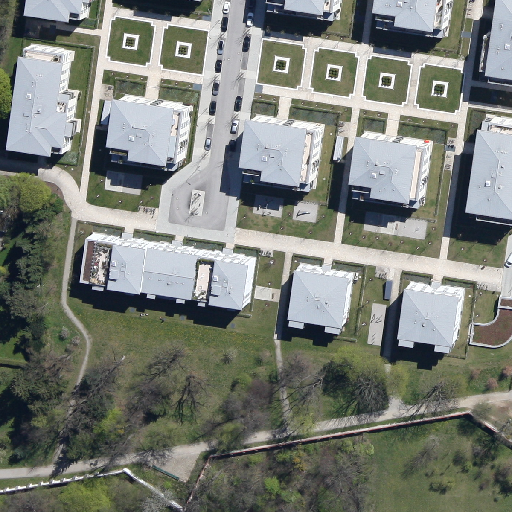
Referring expression: paved road